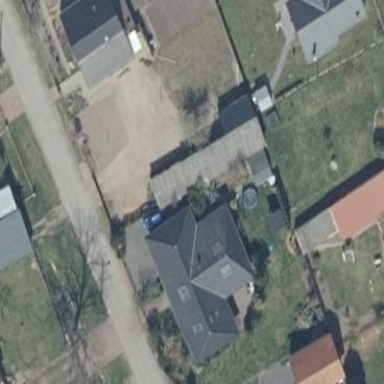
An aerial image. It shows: House with multiple parts.